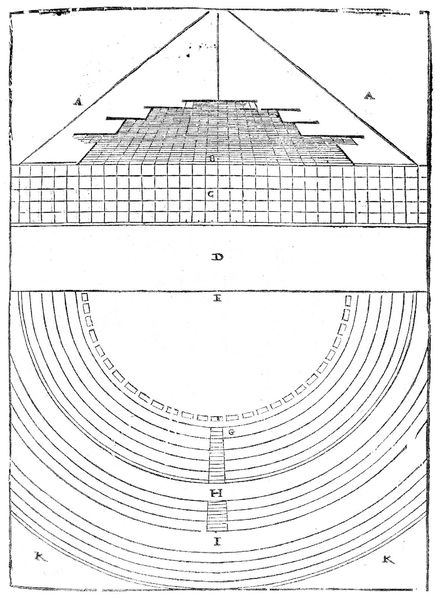
Titel: Theater im Palazzo Porto-Colleoni in Vicenza
Künstler: Sebastiano Serlio
Standort: Vicenza (EU - I - Venetien)
Schlagwörter: weiß, dreieck, schwarz, skizze, zeichnung, architektur, rahmen, ebene, kirche, bühne, theater, kreis, sitze, bogen, perspektive, studie, tribüne, flächen, linien, rang, stufen, striche, ränge, zuschauerraum, flucht, rechtecke, bögen, symmetrisch, druck, schnitt, seite, schwarzweiß, buchstaben, kreise, halbrund, quadrate, fluchtpunkt, konstruktion, schräge, plan, mittelpunkt, lilien, pyramide, geometrie, konzentrisch, quadrat, bau, römisch, forum, erklärung, riss, grundriss, bauzeichnung, architektru, halbkreise, anleitung, zirkel, kreiz, sitzplan, pyramiede, buchtsbane, a, d, h, k, c, pyrammide, grundrisss